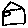
Label: house